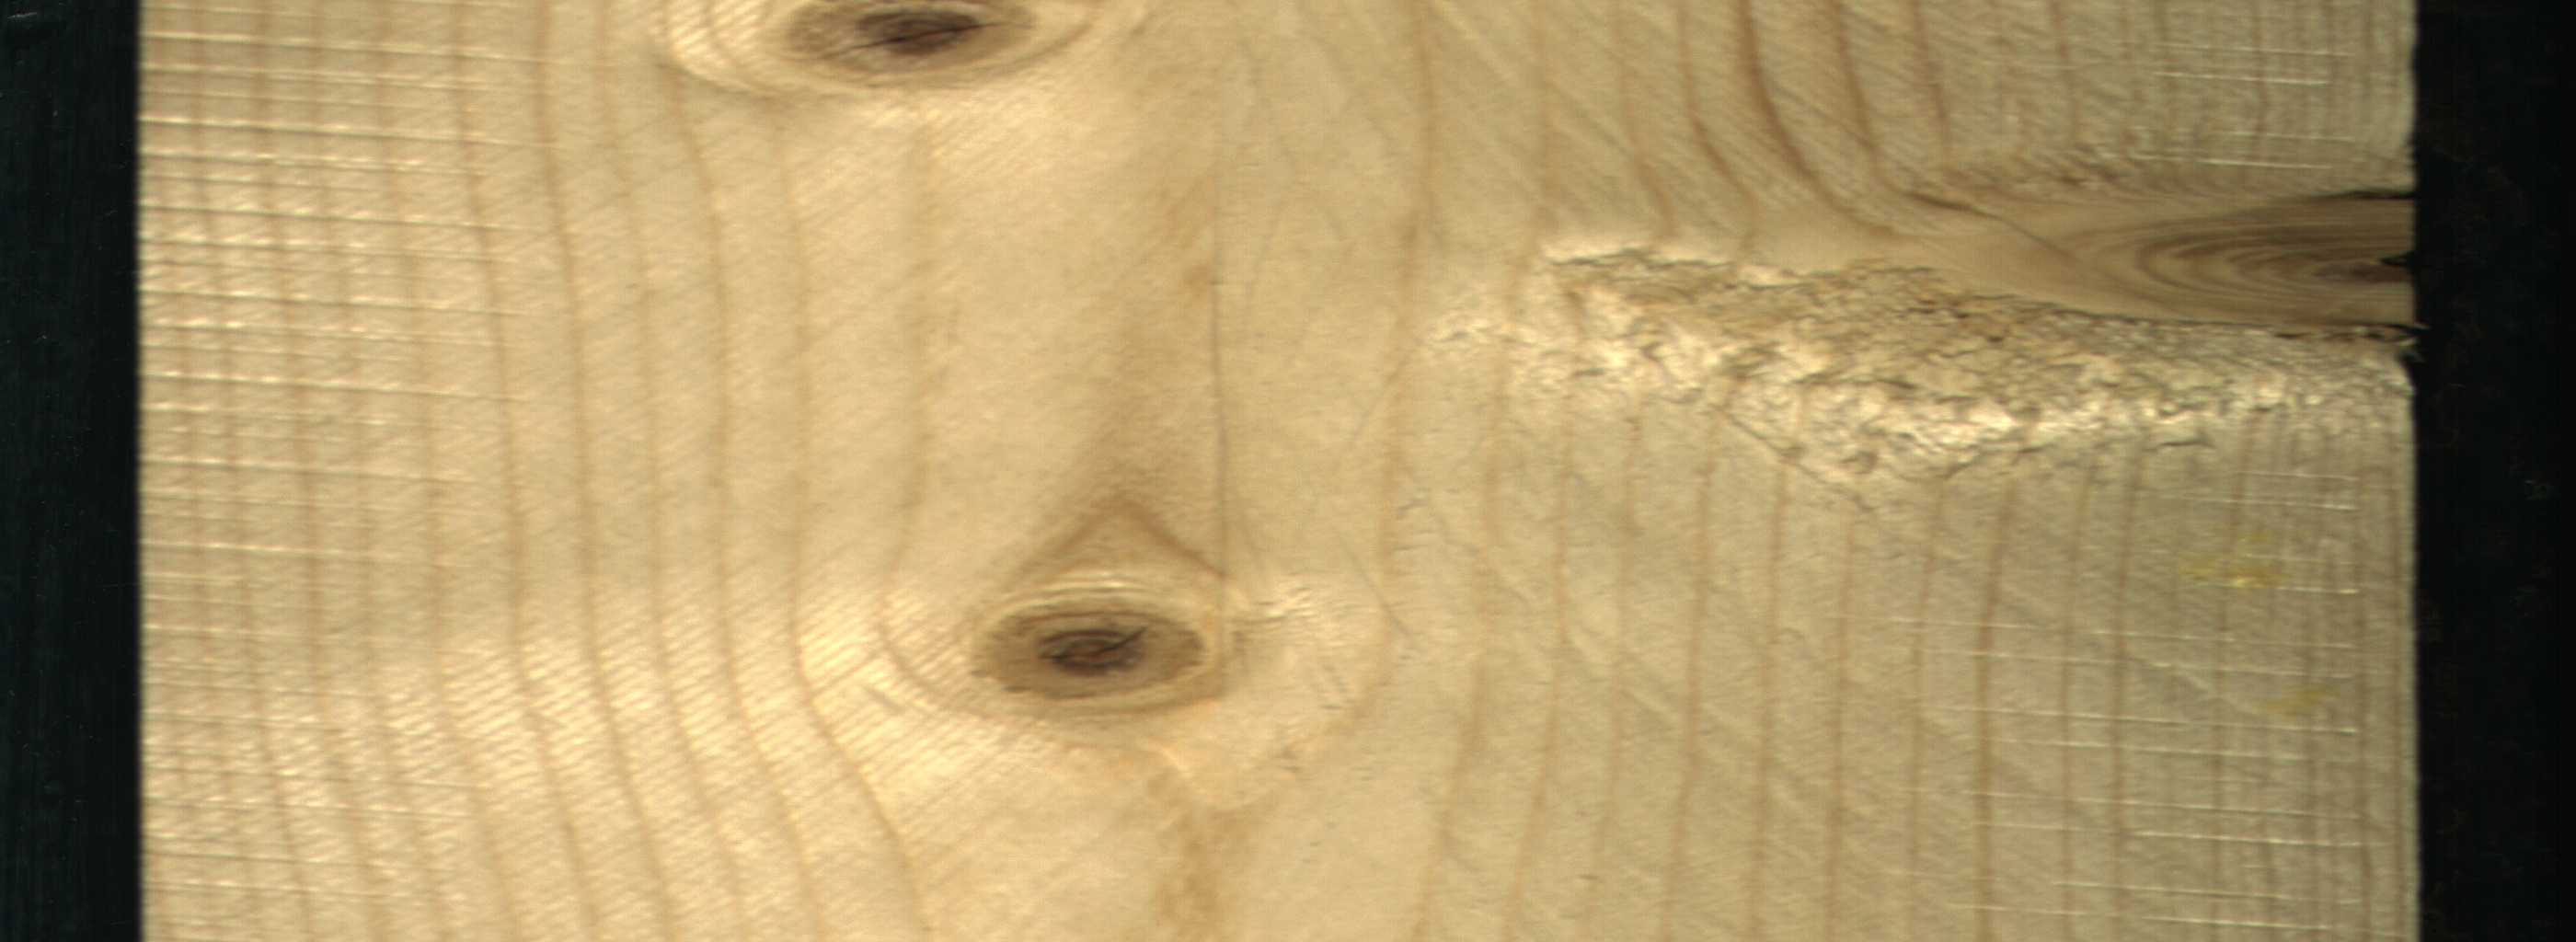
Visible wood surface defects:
knot_with_crack
Live_Knot
Live_Knot
Live_Knot
Live_Knot
Live_Knot